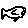
Label: fish